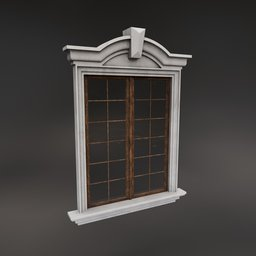
Label: architecture